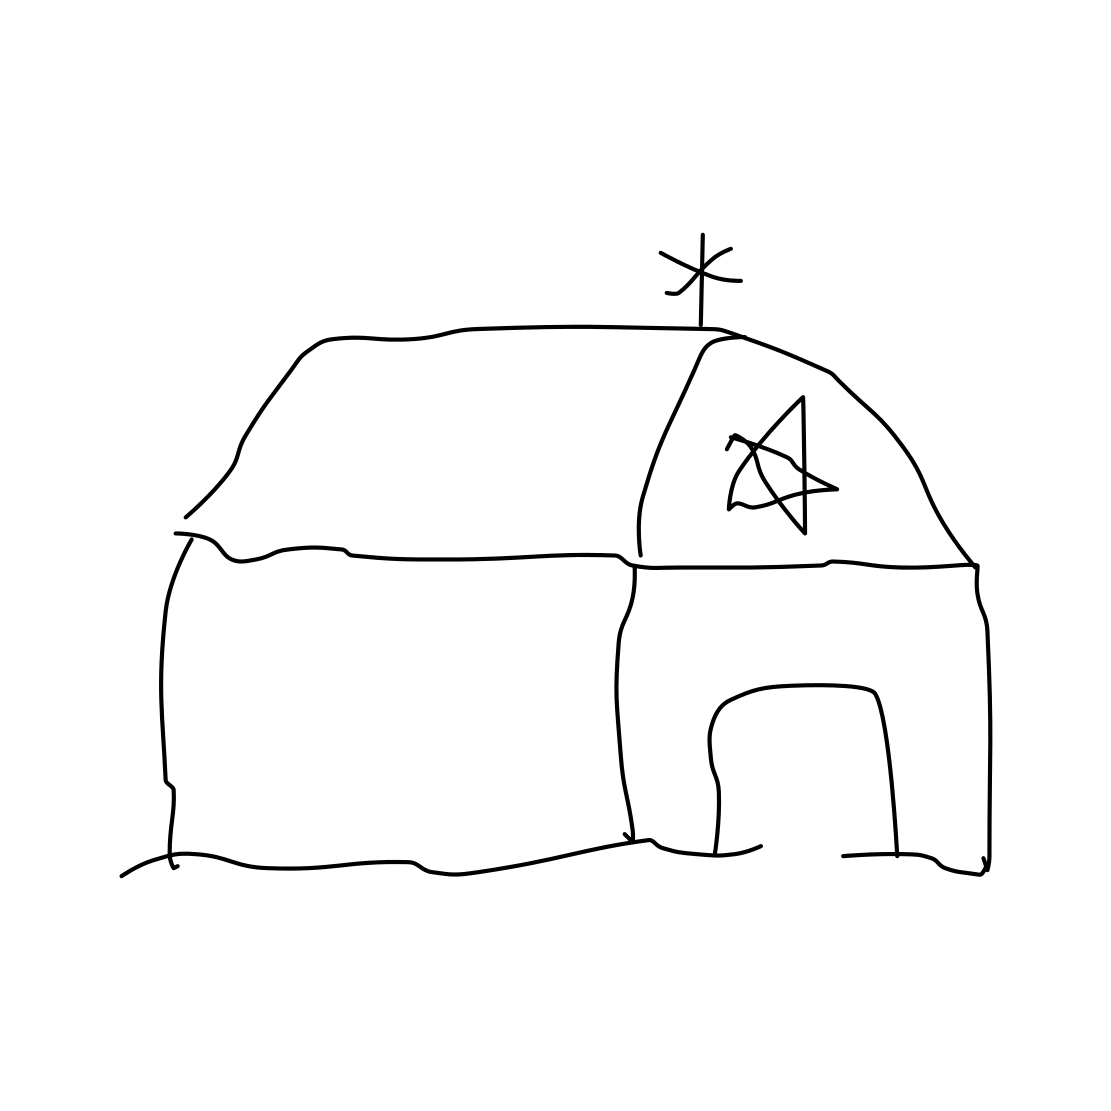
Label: barn